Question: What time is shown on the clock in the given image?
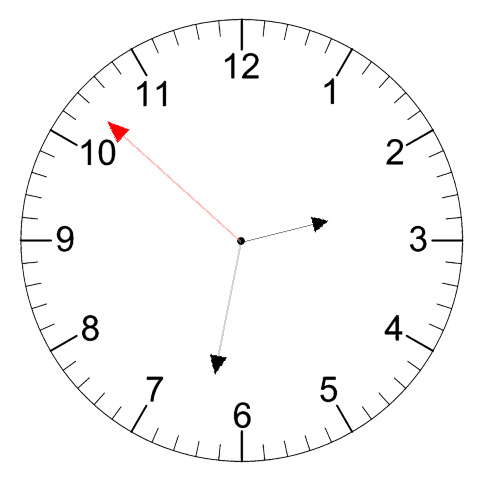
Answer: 02:31:52